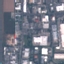
Label: Industrial